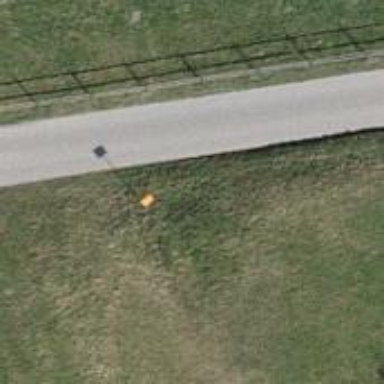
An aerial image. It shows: Pole supporting pipeline marker with roof cover.